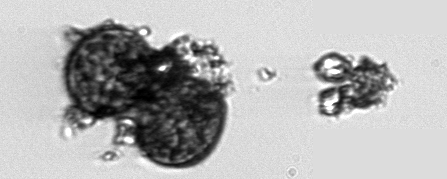
Label: Thalassiosira_TAG_external_detritus